【题型】选择题　【知识点】立体几何　【难度】easy
已知正三棱锥$A-BCD$的外接球是球$O$，正三棱锥底边$BC=3$，侧棱$AB=2\sqrt{3}$，点$E$在线段$BD$上，且$BE=$$DE$，过点$E$作球$O$的截面，则所得截面圆面积的最大值是（    ）

A. $2\pi$ \quad\quad\quad\quad\quad\quad B. $\dfrac{9\pi}{4}$ \quad\quad\quad\quad\quad\quad C. $3\pi$ \quad\quad\quad\quad\quad\quad D. $4\pi$
【解答】
【答案】D

【解析】如图，设$\triangle BDC$的中心为$O_1$，球$O$的半径为$R$，连接$O_1D$，$OD$，

则$O_1D = 3 \sin 60^\circ \times \dfrac{2}{3} = \sqrt{3}$，$AO_1 = \sqrt{AD^2 - DO_1^2} = 3$，

在 Rt$\triangle OO_1D$ 中，$R^2 = 3 + (3 - R)^2$，解得$R = 2$，

当截面过球心时，截面面积最大，最大面积为$\pi \cdot R^2 = 4\pi$.

$\therefore$ 所得截面圆面积的最大值为 $4\pi$.

故选：D.

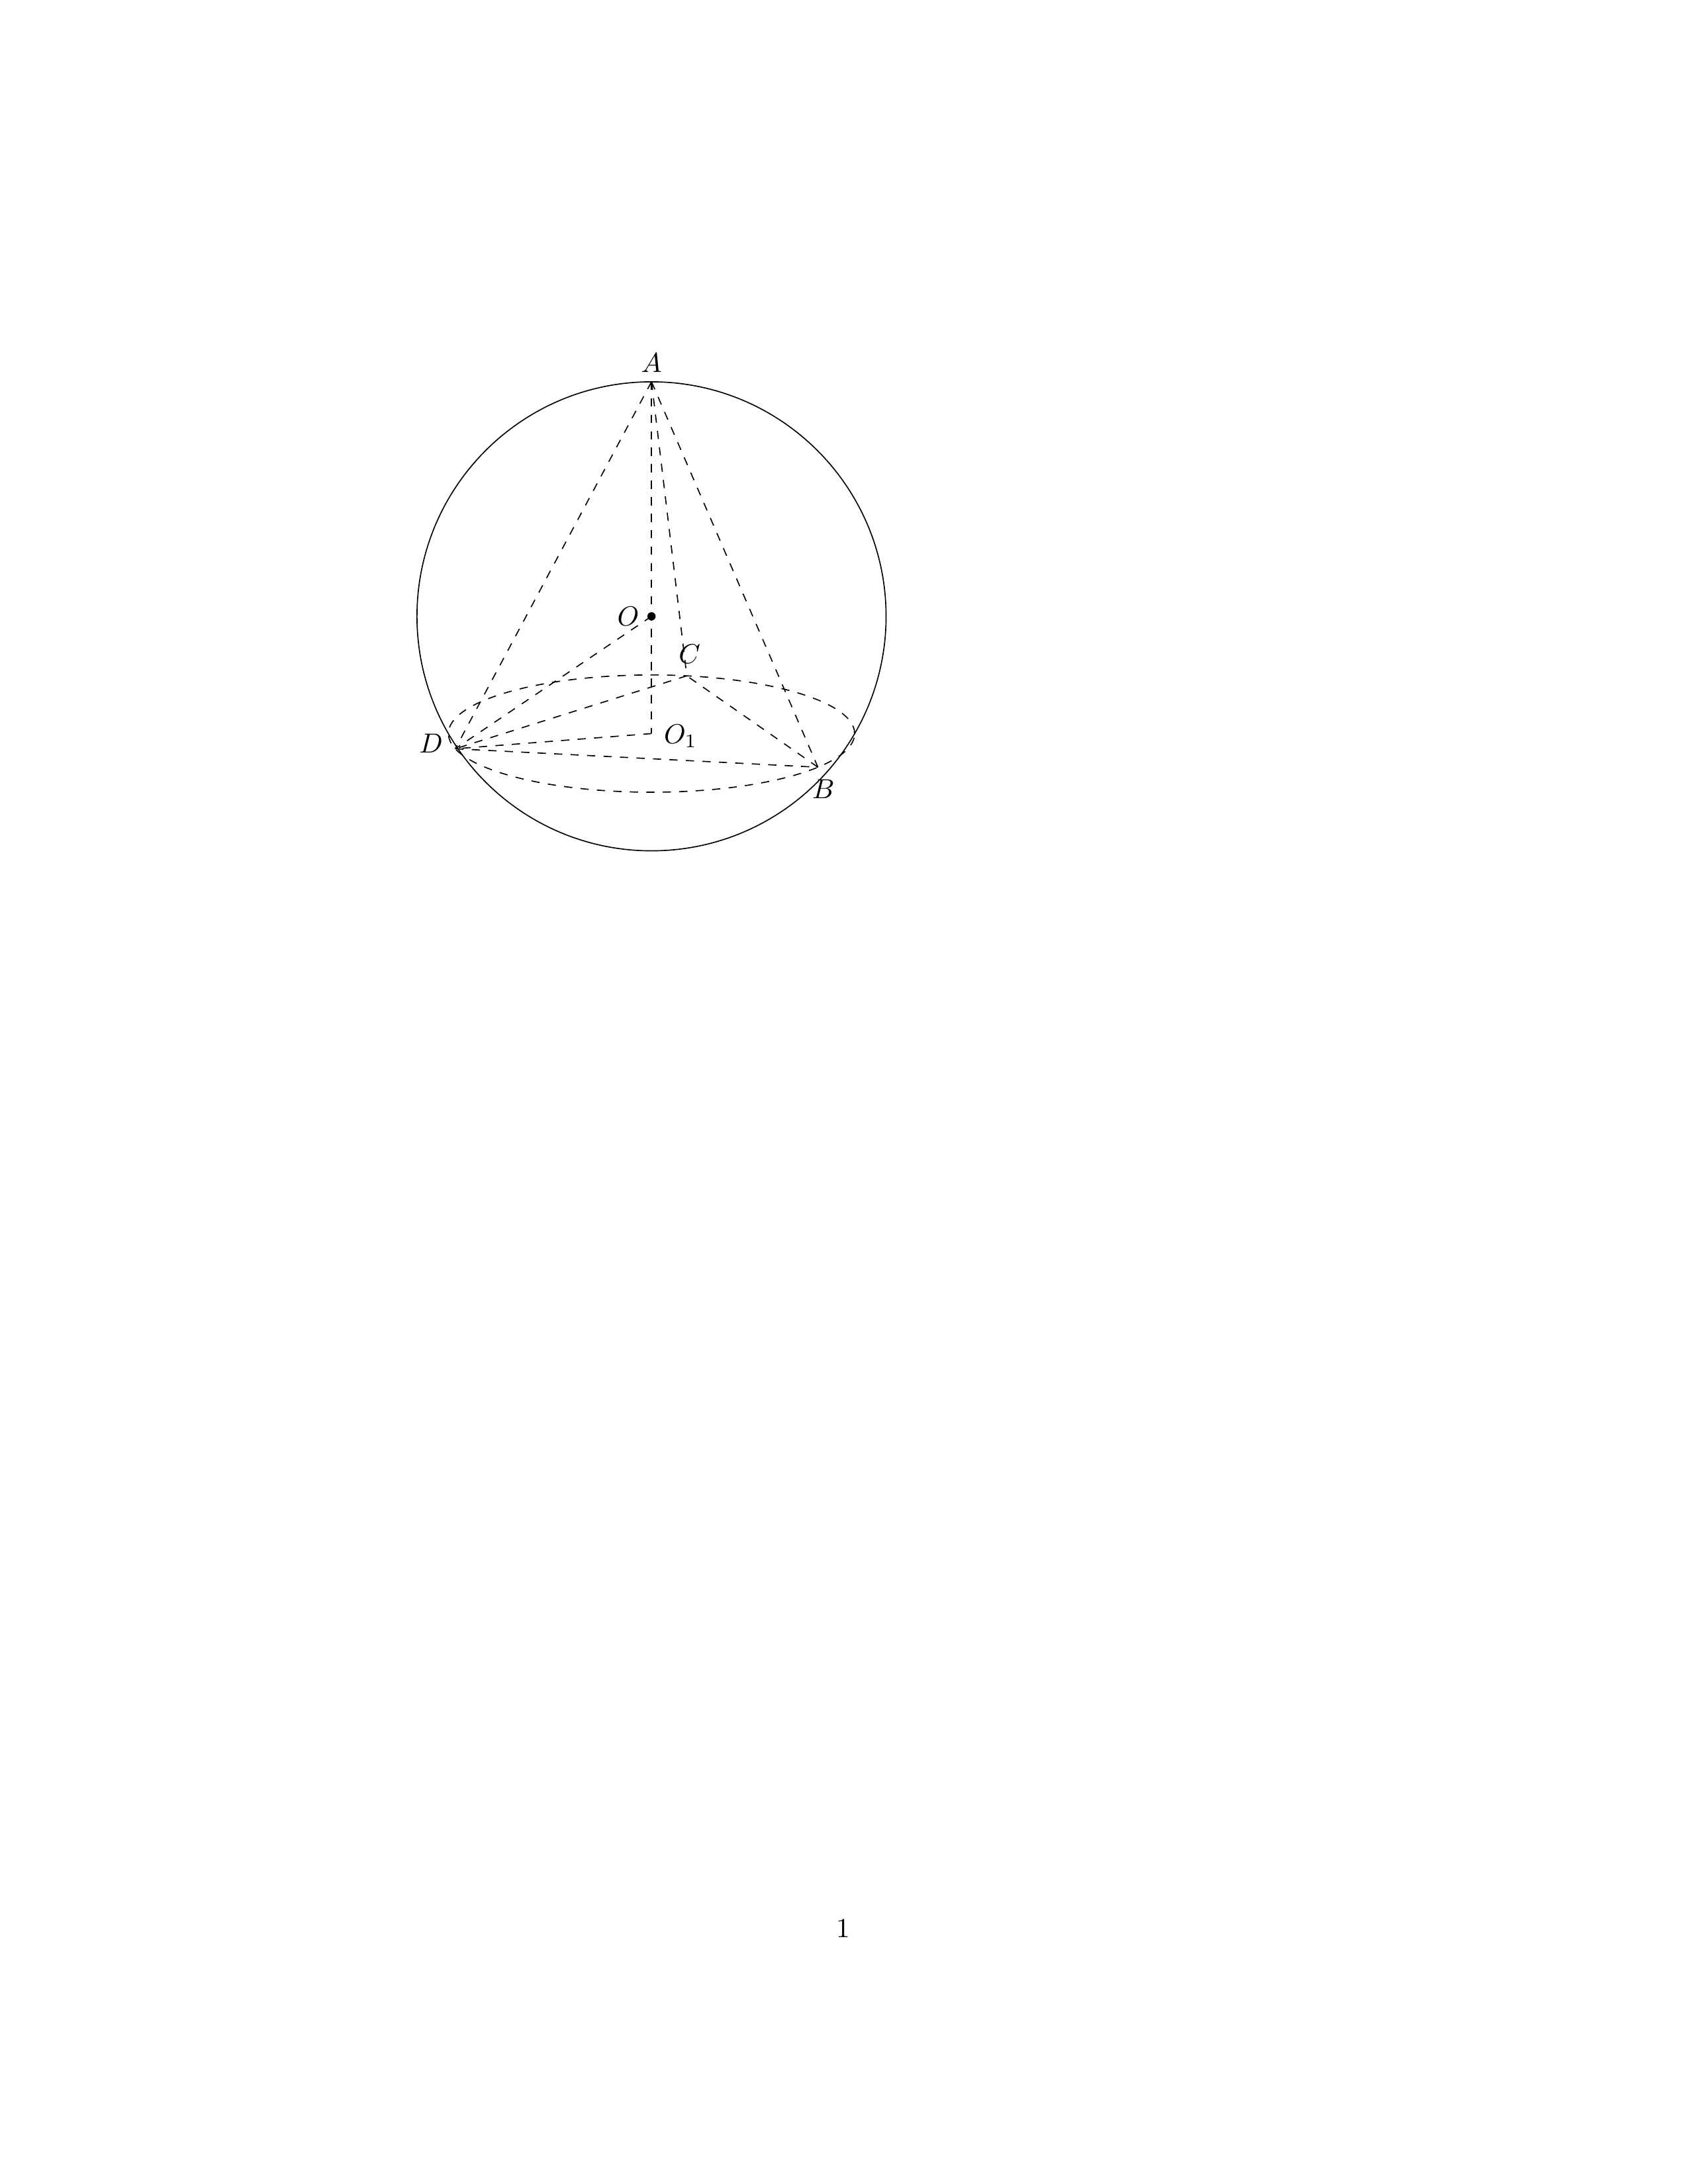